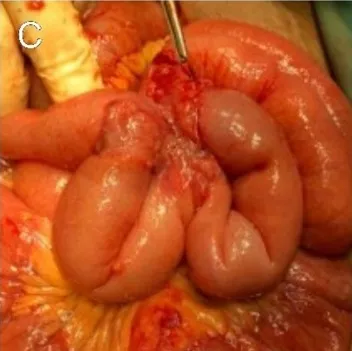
Intraoperative finding of multiple intestinal strictures and stenosis.
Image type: medical_photograph (other_medical_photograph)